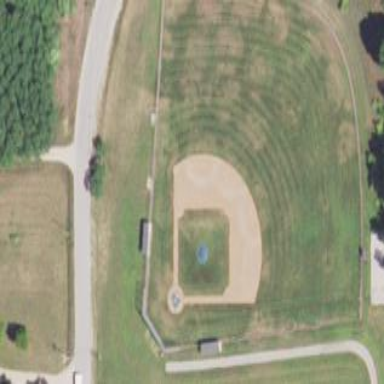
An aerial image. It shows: Baseball pitch for leisure land activities.